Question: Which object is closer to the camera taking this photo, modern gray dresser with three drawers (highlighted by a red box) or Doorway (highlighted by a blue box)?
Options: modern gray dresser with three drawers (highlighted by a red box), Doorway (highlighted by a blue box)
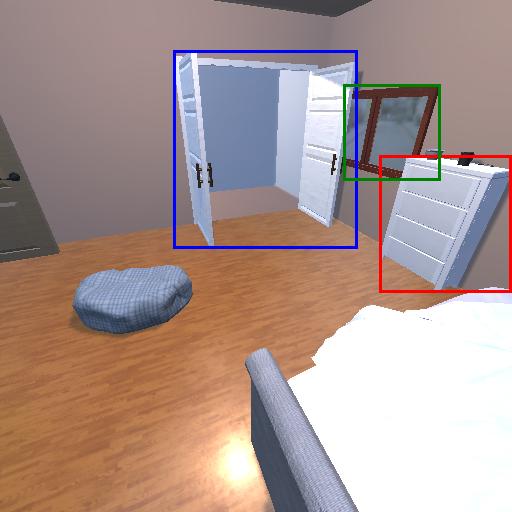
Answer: modern gray dresser with three drawers (highlighted by a red box)